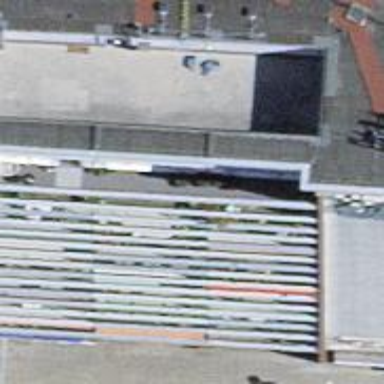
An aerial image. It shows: Hotel.